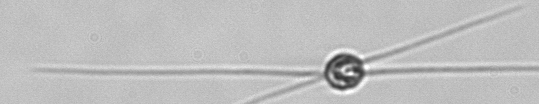
Label: Chaetoceros_danicus